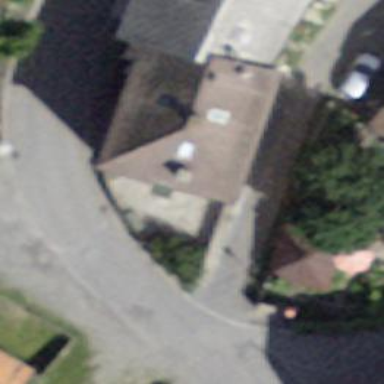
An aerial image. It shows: Simple house.